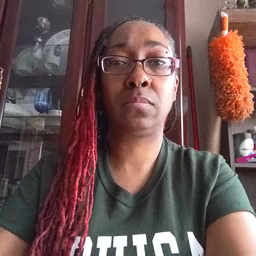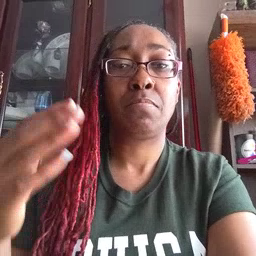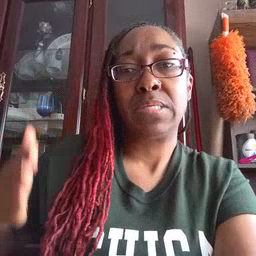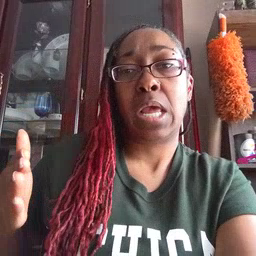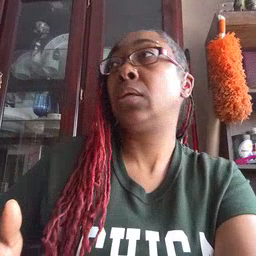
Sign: beside